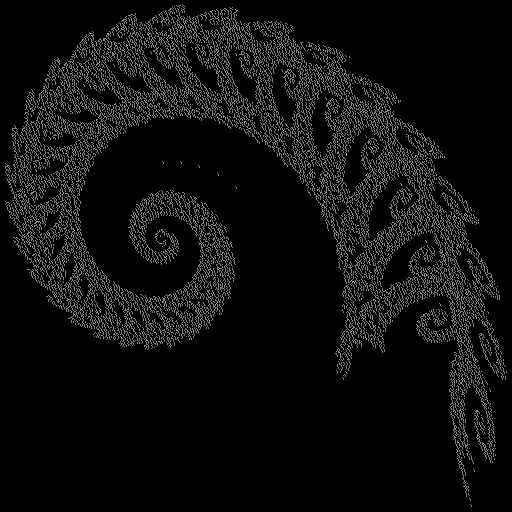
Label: octopuslegs